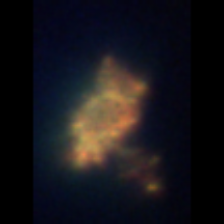
Taxon: Unknown_detritus
Group: Unknown